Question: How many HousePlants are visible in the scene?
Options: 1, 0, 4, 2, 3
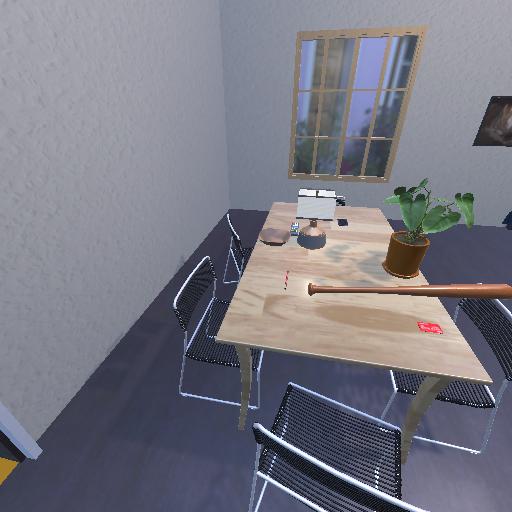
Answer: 1